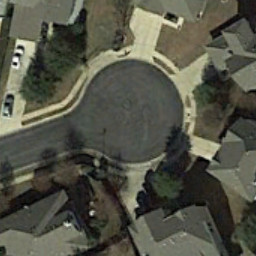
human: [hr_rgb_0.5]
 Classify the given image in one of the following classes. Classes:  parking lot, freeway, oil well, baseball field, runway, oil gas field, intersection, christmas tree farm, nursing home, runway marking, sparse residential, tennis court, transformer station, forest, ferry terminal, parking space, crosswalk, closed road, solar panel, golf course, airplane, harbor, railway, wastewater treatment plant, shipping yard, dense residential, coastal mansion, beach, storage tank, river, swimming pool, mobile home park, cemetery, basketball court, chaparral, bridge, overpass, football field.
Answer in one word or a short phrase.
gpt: closed road